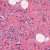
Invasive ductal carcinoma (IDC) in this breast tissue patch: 1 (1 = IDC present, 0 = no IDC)